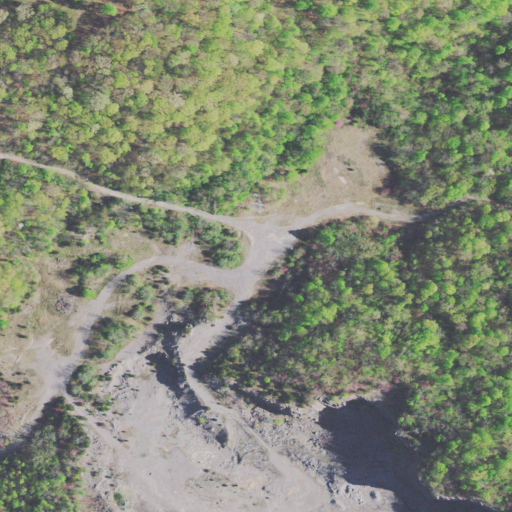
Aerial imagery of gap in Tennessee named Brown Gap containing deciduous forest, barren land, grassland, open development, and low intensity development